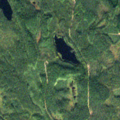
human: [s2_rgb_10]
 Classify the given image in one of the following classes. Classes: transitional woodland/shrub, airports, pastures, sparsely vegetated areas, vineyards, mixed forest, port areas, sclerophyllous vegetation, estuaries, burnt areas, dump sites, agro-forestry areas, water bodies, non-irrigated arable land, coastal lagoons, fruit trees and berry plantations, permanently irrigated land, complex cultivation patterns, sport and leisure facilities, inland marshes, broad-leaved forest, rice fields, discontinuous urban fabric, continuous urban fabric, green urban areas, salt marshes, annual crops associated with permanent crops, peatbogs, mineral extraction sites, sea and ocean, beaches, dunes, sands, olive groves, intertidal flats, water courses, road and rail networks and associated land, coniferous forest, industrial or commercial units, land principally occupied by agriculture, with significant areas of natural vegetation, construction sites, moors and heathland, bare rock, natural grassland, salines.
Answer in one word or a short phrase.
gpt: coniferous forest, transitional woodland/shrub